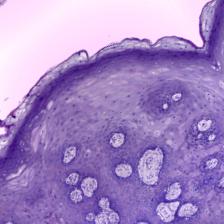
Diagnosis: Normal